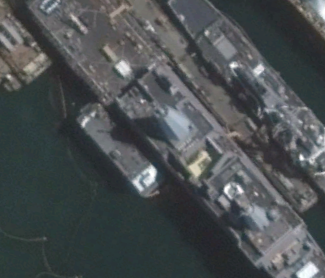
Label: combat